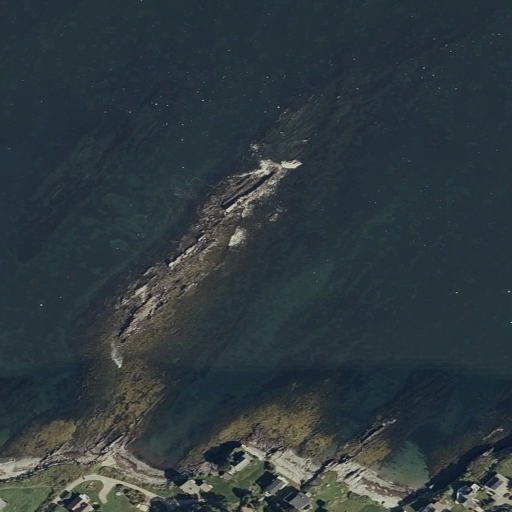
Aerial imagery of bar in Maine named Whale Back containing open water, low intensity development, herbaceous wetlands, medium intensity development, barren land, and open development